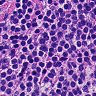
Metastatic tissue present: no